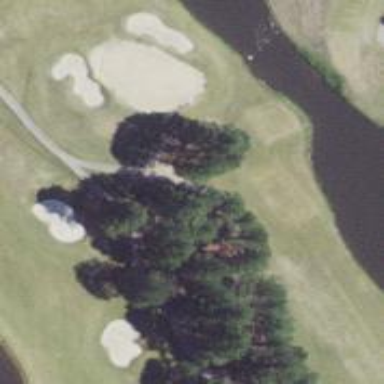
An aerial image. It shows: Path used for both walking and golf.